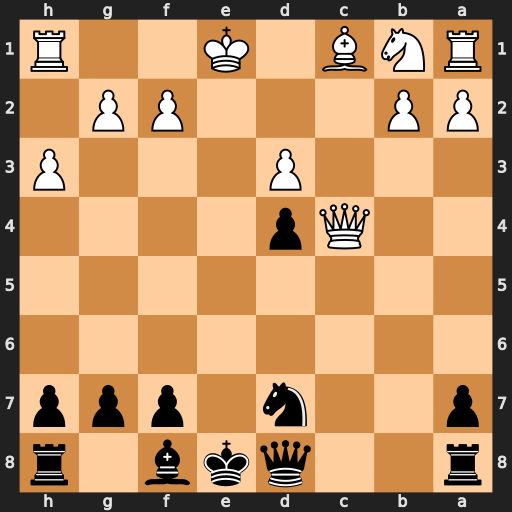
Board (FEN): r2qkb1r/p2n1ppp/8/8/2Qp4/3P3P/PP3PP1/RNB1K2R
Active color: b
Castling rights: KQkq
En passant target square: -
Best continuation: Rc8 O-O Rxc4